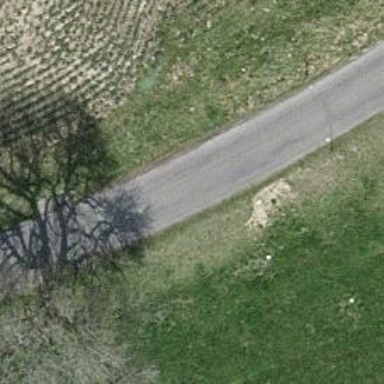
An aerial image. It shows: Unclassified road.